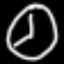
Label: clock